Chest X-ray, AP view. Patient: 27 years old, sex F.
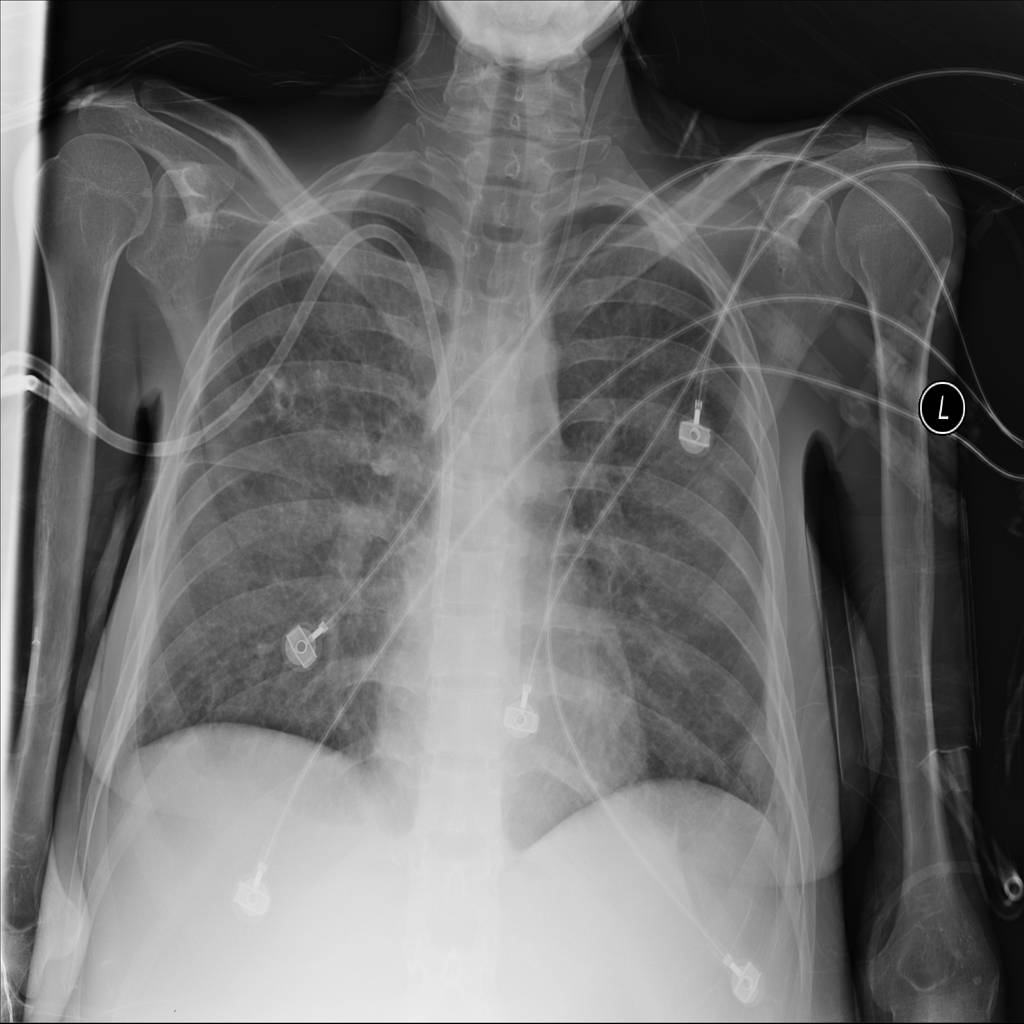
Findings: Infiltration